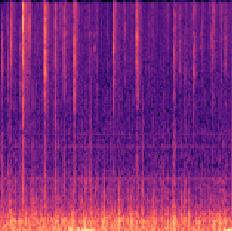
Sound class: Fire crackling